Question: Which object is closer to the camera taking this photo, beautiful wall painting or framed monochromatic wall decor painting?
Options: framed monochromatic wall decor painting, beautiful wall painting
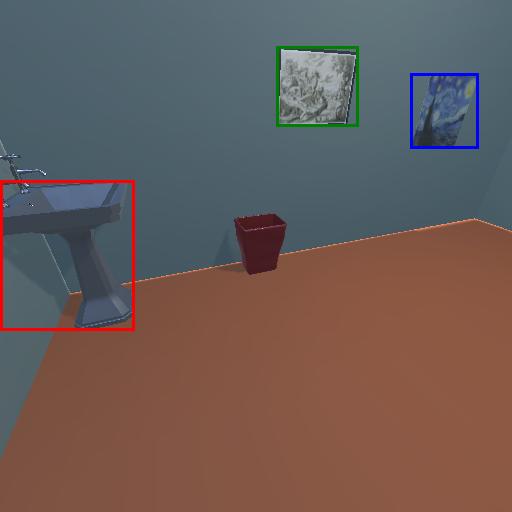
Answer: framed monochromatic wall decor painting